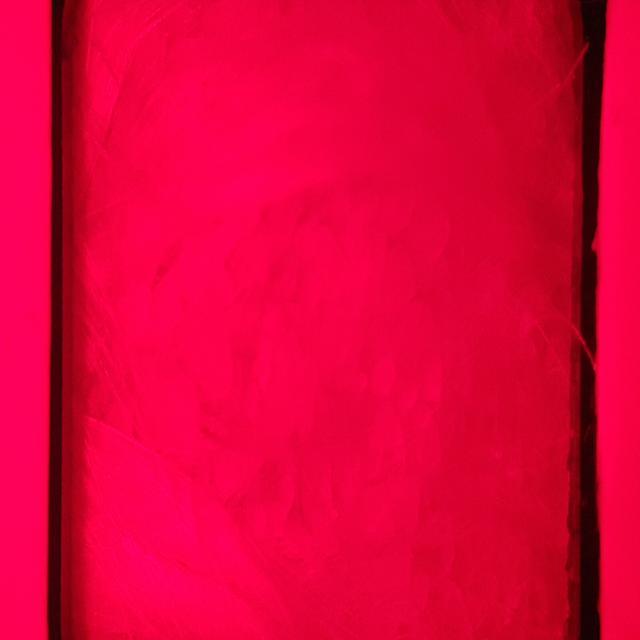
Healthy canine skin — no visible lesions, inflammation, or abnormalities. The skin and coat appear normal.